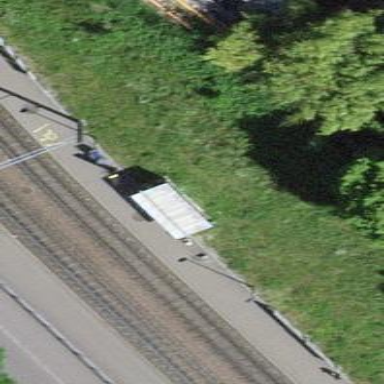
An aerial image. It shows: Platform for public transport with shelter. This platform is for trams and railways.